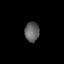
Tissue: lung
Cell type: Epithelial cells
Senescence score: 0.1154
Nuclear area (px): 280
Mean DAPI intensity: 97.8